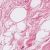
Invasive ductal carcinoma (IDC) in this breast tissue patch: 0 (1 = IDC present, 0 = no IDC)